Question: I am trying to plot the bandwidth growth of a TCP connection using Gnuplot.
I have 2 log files, one with bandwidth at a time, and another with time stamps at which a packet drop occurs. I want to represent the packet drops in the same graph as the bandwidth, possibly with a vertical line on the X axis (time).
Please provide suggestions!
Just as a very rough example, here are the file formats.
Bandwidth.dat
'''
0.001 2
0.002 3
0.003 5
0.004 8
'''
Packet_Drop.dat
'''
0.006
0.12
0.39
'''
Required plot:

Sorry, didn't know how to make a better graph quickly!
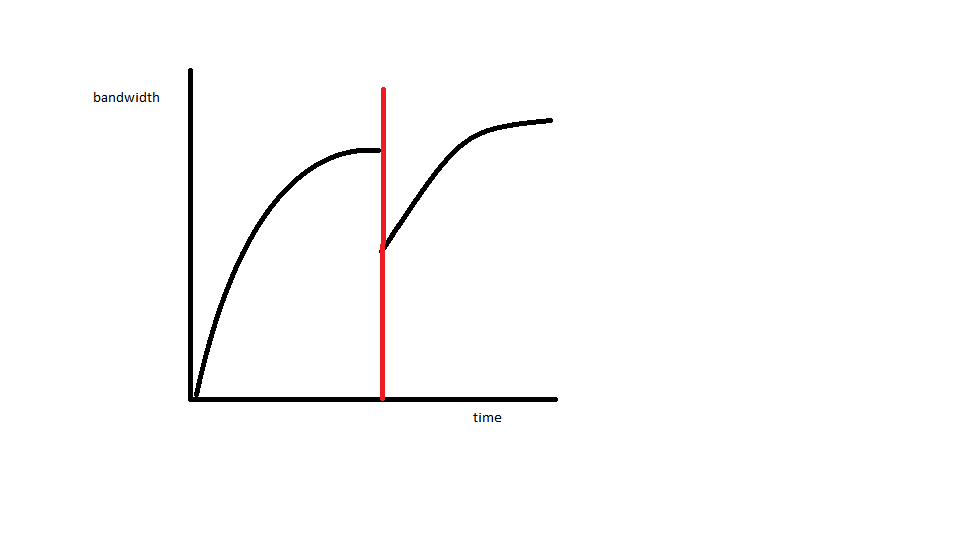
Answer: As one option you could use the 'impulses' plotting style, which plots vertical lines from y=0 to the given value:
'''
max = 10
plot 'Bandwidth.dat' using 1:2 with lines linecolor rgb 'black', 'Packet_Drop.dat' using 1:(max) with impulses linecolor rgb 'red'
'''
The backdraw with this option is, that you must know the maximum value of the y-axis. You can get this e.g. by plotting to the 'unknown' terminal, and then use the 'GPVAL_Y_MAX' value:
'''
set terminal push # save current terminal
set terminal unknown
plot 'Bandwidth.dat' using 2
set terminal pop # restore terminal
plot 'Bandwidth.dat' using 1:2 with lines linecolor rgb 'black', 'Packet_Drop.dat' using 1:(GPVAL_Y_MAX) with impulses linecolor rgb 'red'
'''
(One cannot use 'stats' to get the maximum value of an axis.)
Alteratively you can read in the x-values from your data file into a string and iterate over the words and set some arrows accordingly. On Linux, use
'''
packet_drop = system('cat Packet_Drop.dat')
set for [w in packet_drop] arrow from first w, graph 0 to first w, graph 1 linecolor rgb 'red' nohead
plot 'Bandwidth.dat' using 1:2 with lines lc rgb 'black'
'''
On Windows it should work with
'''
packet_drop = system('type Packet_Drop.dat')
'''
and you need to use the 'wgnuplot_pipes.exe' when using version 4.6.